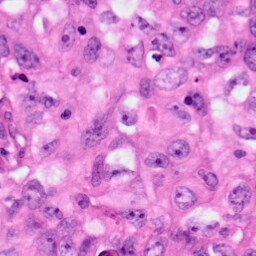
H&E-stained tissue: Lung